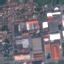
Land use / land cover class: Industrial